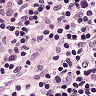
Metastatic tissue present: no